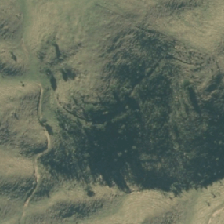
Land cover: broadleaved_indigenous_hardwood